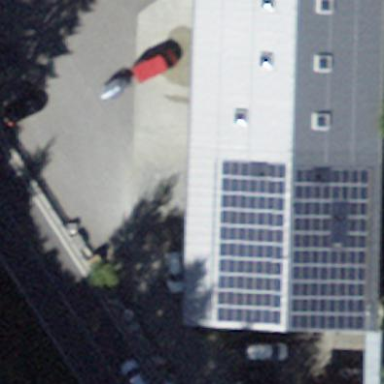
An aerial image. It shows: Warehouse building.